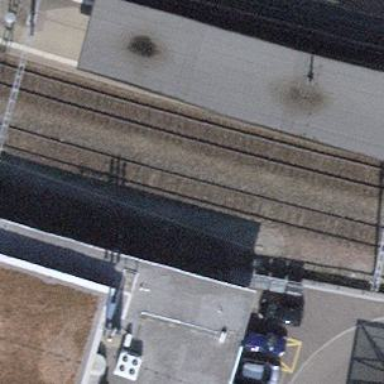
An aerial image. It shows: Railway buffer stop.